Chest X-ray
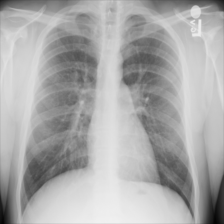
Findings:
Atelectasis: negative
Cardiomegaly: negative
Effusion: negative
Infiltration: negative
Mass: negative
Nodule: negative
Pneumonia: negative
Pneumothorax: negative
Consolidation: negative
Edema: negative
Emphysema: negative
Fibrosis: negative
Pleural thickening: negative
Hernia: negative